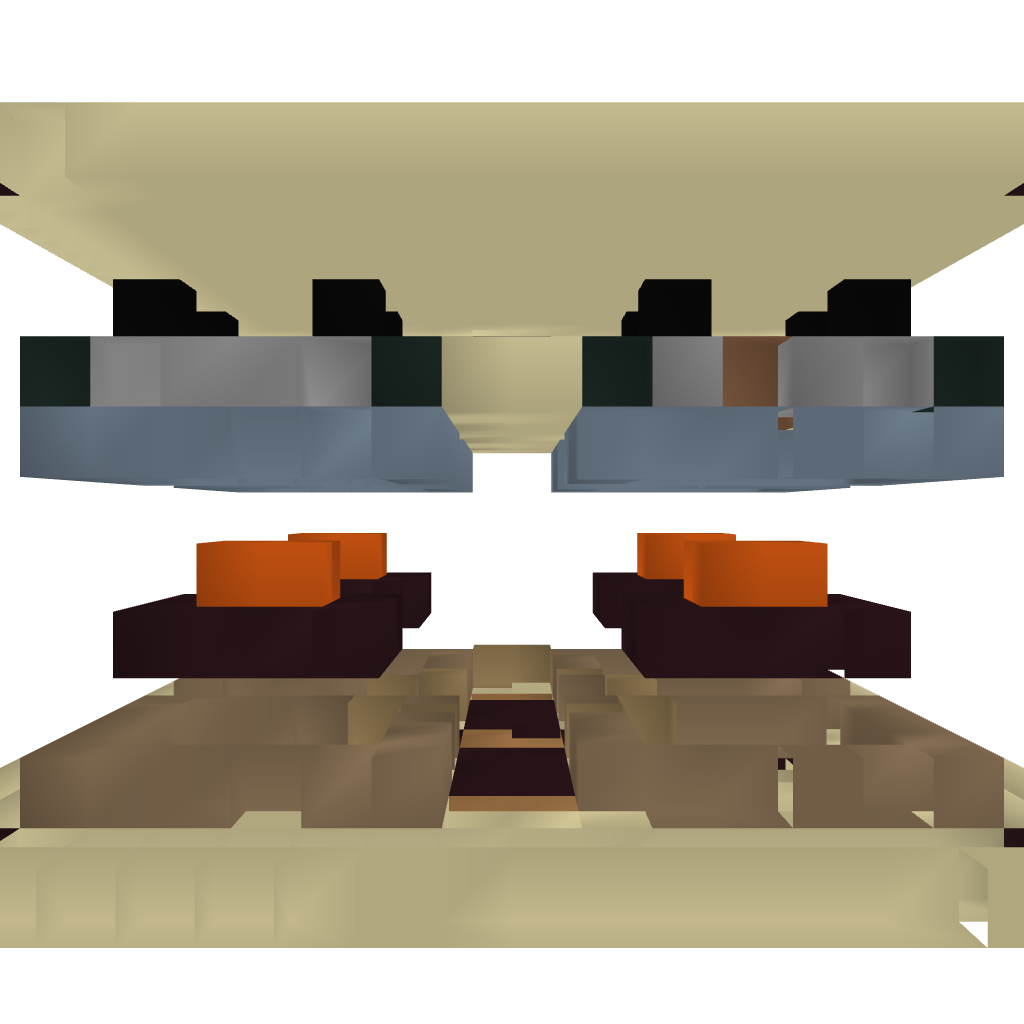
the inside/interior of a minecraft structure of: Mob Trap